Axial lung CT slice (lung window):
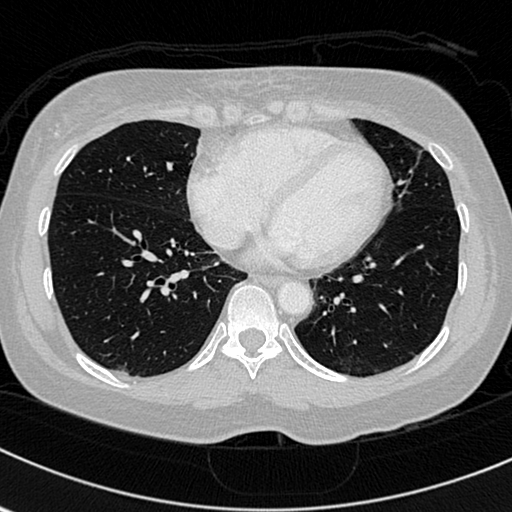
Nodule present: no